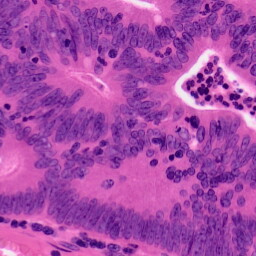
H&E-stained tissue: Colon